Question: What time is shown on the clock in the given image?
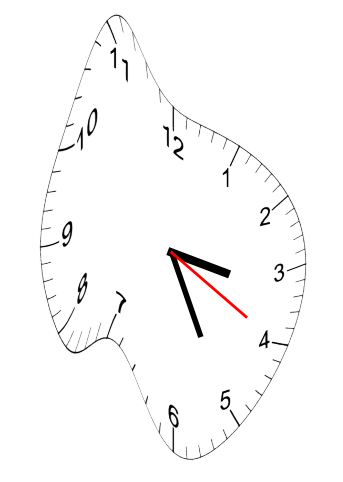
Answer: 03:25:20